Question: I'm trying to learn the ARP protocol. My idea about ARP is that it is a protocol that help addressing the IP to the exact MAC Address.
But when I try to do:
'''
arp -a
'''
Which I think it will show the list of IP addresses and the matching MAC addresses. I understand everything until I see the word 'permanent'. The other lines are marked 'ifscope', and one is marked 'permanent'.
Can someone tell me what mean 'permanent'? Why is this line different?
Thanks in advance.

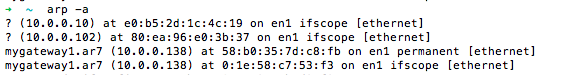
Answer: According to the <URL>:
> There are two different ways that cache entries can be put into the
ARP cache:- Static ARP Cache Entries: These are address resolutions that are manually added to the cache table for a device and are kept in the
cache on a permanent basis. Static entries are typically managed using
a tool such as the arp software utility.- Dynamic ARP Cache Entries: These are hardware/IP address pairs that are added to the cache by the software itself as a result of
successfully-completed past ARP resolutions. They are kept in the
cache only for a period of time and are then removed.
So the word 'permanent' in the 'arp -a' output means that the entry is manually added to the cache (static).